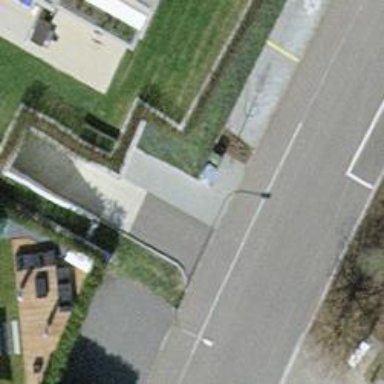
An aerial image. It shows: Post box.